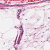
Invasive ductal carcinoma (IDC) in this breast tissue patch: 0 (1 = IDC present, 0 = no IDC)